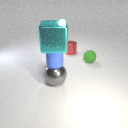
small green rubber sphere to the right of small red metal cylinder